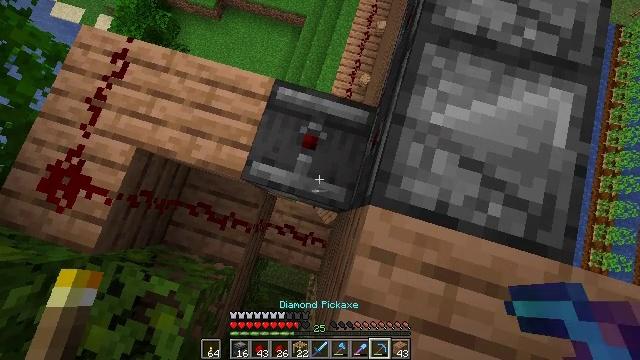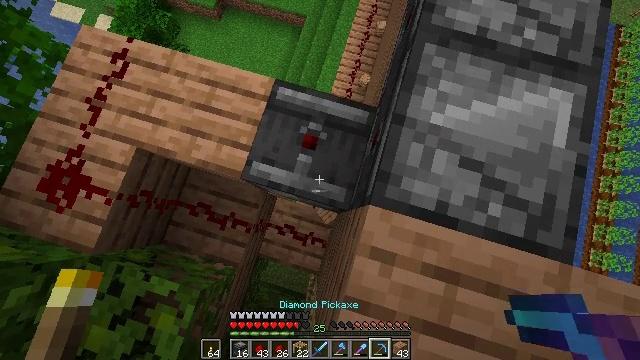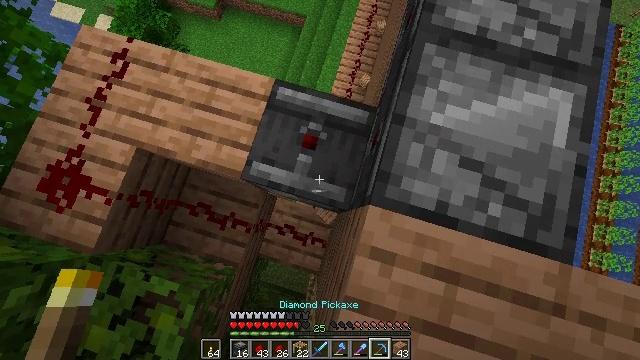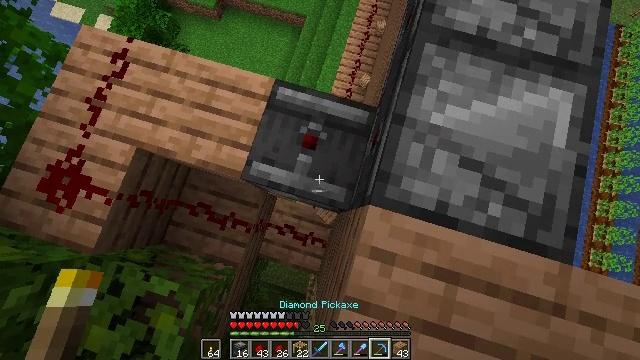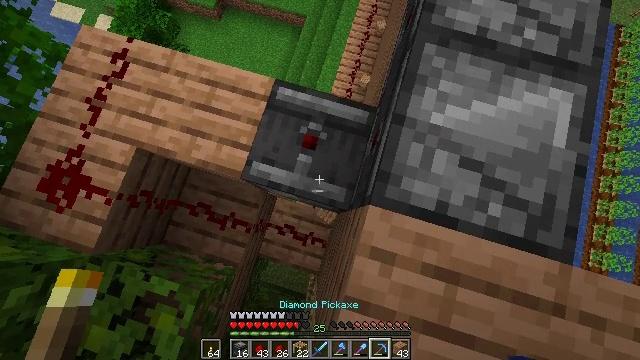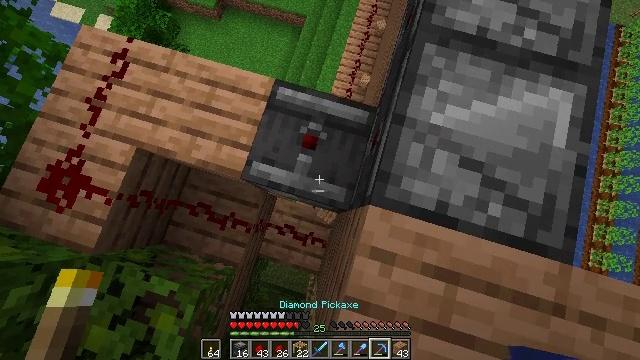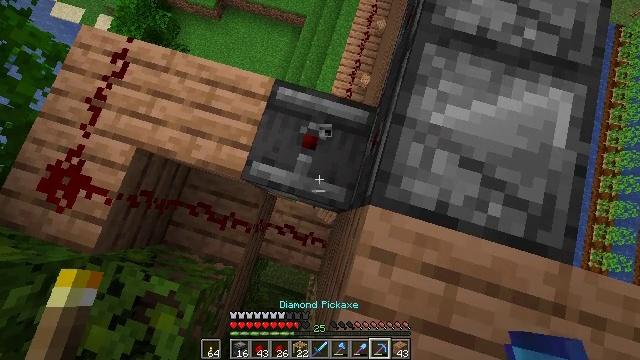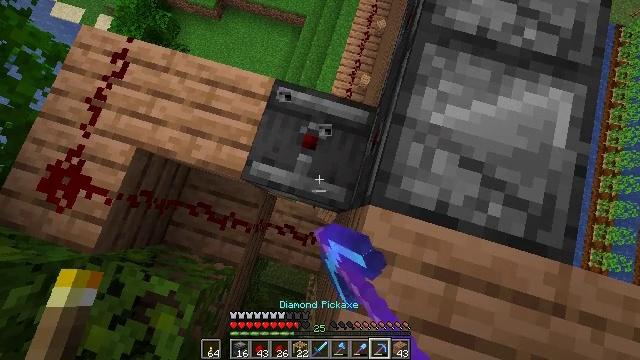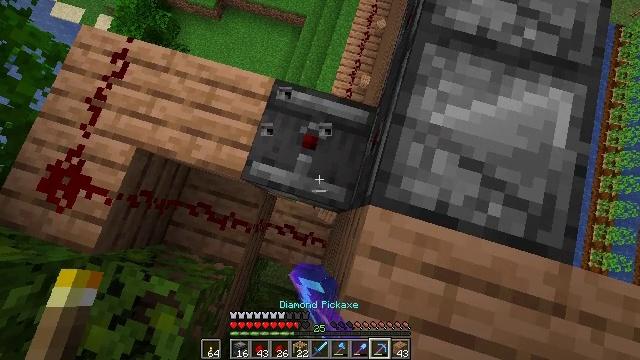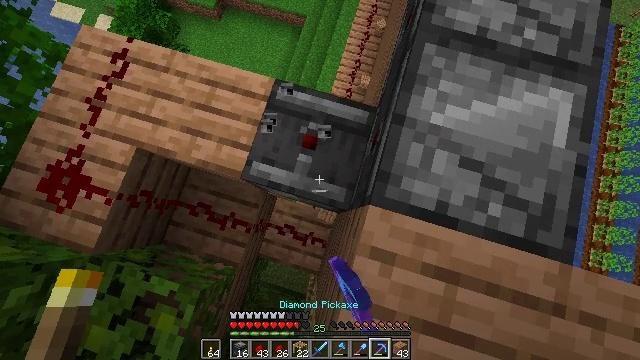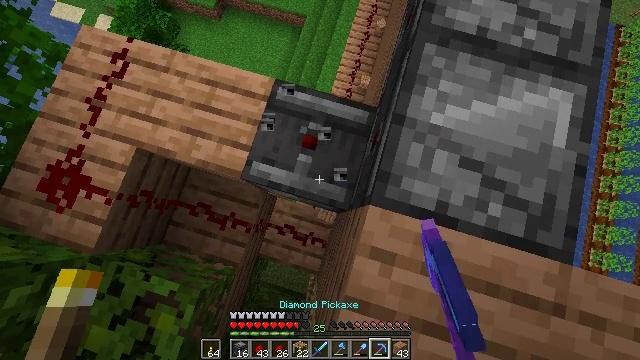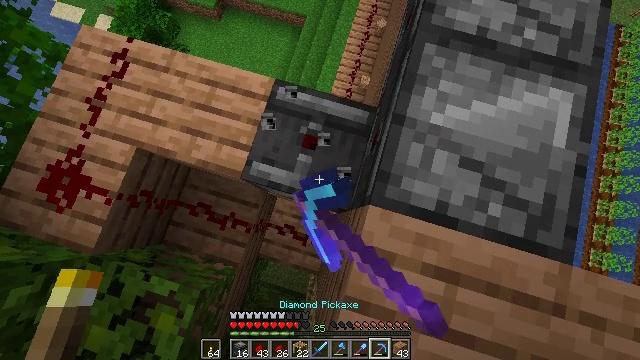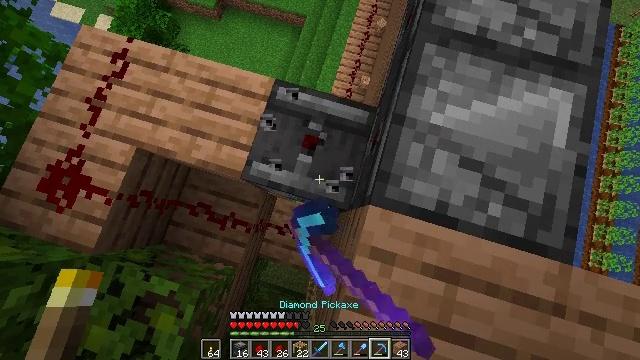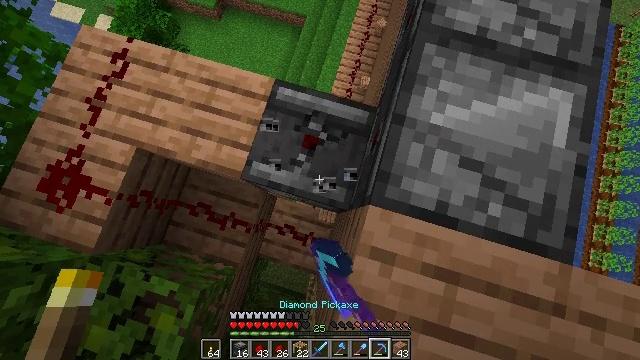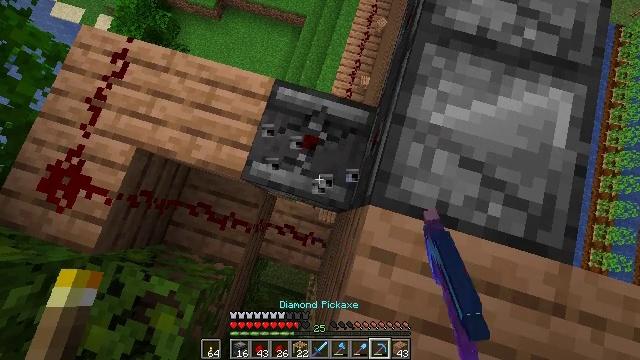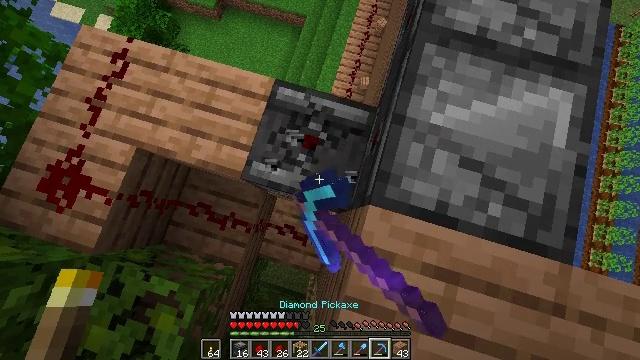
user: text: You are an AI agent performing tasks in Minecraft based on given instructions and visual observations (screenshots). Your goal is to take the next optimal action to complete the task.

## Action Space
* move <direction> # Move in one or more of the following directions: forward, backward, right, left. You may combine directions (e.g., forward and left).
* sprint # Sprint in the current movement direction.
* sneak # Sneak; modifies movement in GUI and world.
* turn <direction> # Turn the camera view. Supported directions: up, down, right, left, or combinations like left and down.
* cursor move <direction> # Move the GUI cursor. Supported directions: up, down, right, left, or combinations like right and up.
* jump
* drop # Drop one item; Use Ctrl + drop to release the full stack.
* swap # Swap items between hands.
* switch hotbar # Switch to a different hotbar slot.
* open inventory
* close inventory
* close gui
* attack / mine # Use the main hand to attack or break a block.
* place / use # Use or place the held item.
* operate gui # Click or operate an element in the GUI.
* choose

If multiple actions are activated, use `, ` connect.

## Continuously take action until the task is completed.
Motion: motion action
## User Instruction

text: Get observer for redstone contraptions.
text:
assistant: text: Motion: sneak
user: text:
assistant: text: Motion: sneak
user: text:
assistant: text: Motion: sneak
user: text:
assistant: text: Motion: sneak
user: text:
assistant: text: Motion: sneak
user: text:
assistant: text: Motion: sneak, attack / mine
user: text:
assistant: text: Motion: sneak, attack / mine
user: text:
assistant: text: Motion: sneak, attack / mine
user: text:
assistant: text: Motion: sneak, attack / mine
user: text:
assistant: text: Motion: sneak, attack / mine
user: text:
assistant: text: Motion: sneak, attack / mine
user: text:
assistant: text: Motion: sneak, attack / mine
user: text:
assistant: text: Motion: sneak, attack / mine
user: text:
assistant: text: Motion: sneak, attack / mine
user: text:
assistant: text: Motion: sneak, attack / mine
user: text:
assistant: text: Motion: sneak, attack / mine
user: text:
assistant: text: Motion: sneak, attack / mine
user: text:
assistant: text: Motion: sneak, attack / mine
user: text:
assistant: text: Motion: sneak, attack / mine
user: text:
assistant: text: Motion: sneak, attack / mine
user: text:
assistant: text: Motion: sneak, attack / mine
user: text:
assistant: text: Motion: sneak, attack / mine